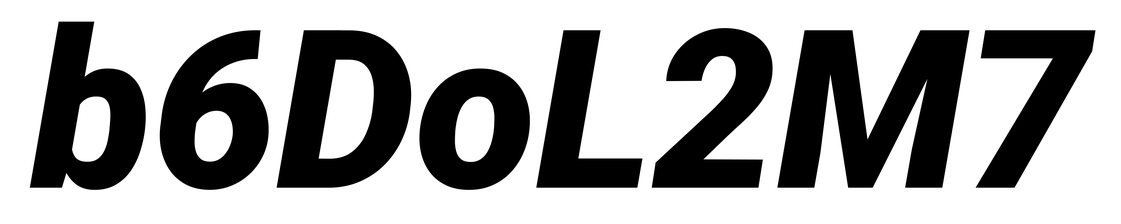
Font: Roboto-Italic_Black_Italic